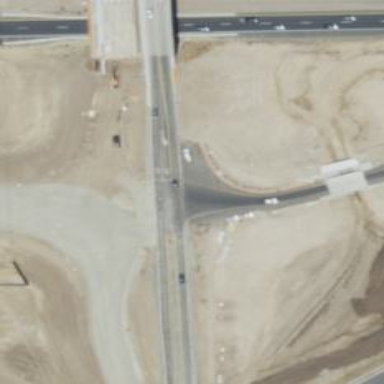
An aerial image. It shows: Asphalt motorway link.